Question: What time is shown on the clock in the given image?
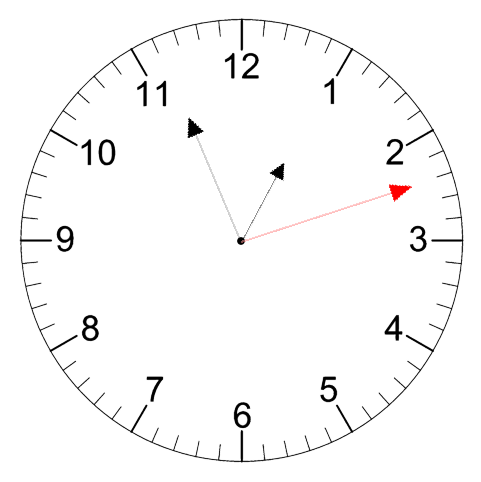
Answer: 12:56:12